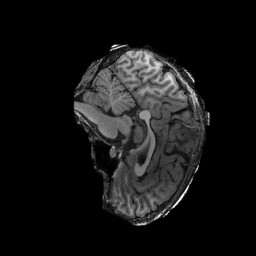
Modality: T1w
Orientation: sagittal
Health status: ill
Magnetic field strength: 3 T